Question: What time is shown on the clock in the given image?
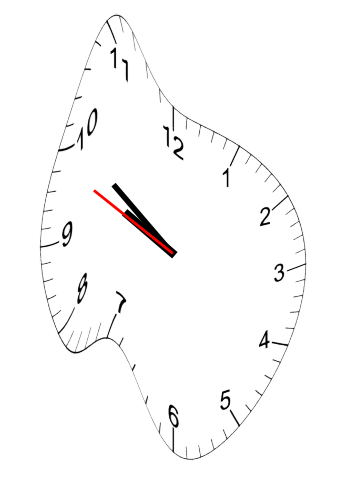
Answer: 09:50:49